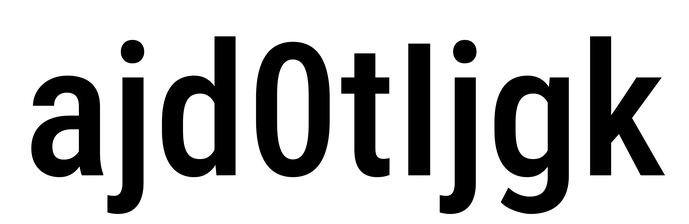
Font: Roboto_Condensed_Medium